Question: Here are the facts:
- - <URL>-
On the front page, there is a group of five "Highlights" where I will inserting text. Note the following image (which depicts the leftmost two):

That yellow-highlighting denotes an area that I can't seem to remove. I've done the following:
- - -
I don't know when this started happening, but it's within the past few days that I've been trying my luck at all this Wordpressy stuff.
As I mentioned, I'm a beginner. Please let me know if I can provide further data to improve the odds of correcting this.
Thank you, in advance, for any recommendations you can offer.
EDIT: I was unsure what code, in particular was the culprit, especially since I wouldn't even know to edit anything php-ish. I've simply never tried. :)
Anyway, perhaps this bit from the parent theme? It's from - so let me know if I'm way off.
'''
<div class="grid-container clearfix">
<?php
$count=0; //set counter var
foreach($hp_highlight_posts as $post) : setup_postdata($post); //start loop
$count++; //increase counter var with each post in loop
//meta
$hp_highlights_url = get_post_meta($post->ID, 'wpex_hp_highlights_url', TRUE);
$hp_highlights_icon = get_post_meta($post->ID, 'wpex_hp_highlights_icon', TRUE);
?>
<div class="hp-highlight grid-5 <?php echo $post->ID; ?>">
<h3>
<?php
//display icon if option not set to default
if($hp_highlights_icon !='Select') { ?>
<span class="wpex-icon-<?php echo $hp_highlights_icon; ?>"></span>
<?php } //highlight meta option set to "Select" ?>
<?php
//show the highlight title as a link
if(!empty($hp_highlights_url)) { ?><a href="<?php echo $hp_highlights_url; ?>" title="<?php the_title(); ?>"><?php the_title(); ?></a>
<?php }
//show plain title because link option is blank
else { the_title(); } ?>
</h3>
<?php
//show the post content
the_content(); ?>
'''
Thank you for the etiquette feedback. I will do better next time. :)
FURTHER RESEARCH:
Is this related? : <URL>
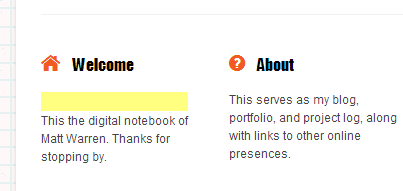
Answer: I tried -iming like crazy. No dice. Forunately, someone in the G+ Wordpress community provided a user-friendly comment that pointed the way to an answer:
> Hi +Matt Warren , this looks to me like the extra space is somewhere in your widget code.
I'm assuming you have created the various blocks in the header using custom text widgets? Look for spaces or line breaks there -> I'm sure you will find an unsuspecting space in front of the opening tag.
The index.htm files you are referring to are to keep would-be nosey-noseys from snooping around your files on your web server; they are meant to be that way.
While it was a widget, it my homepage: my homepage. Because it's not actually used. It's just a 'stand in' for the rest of the stuff that's at the homepage.
I deleted the homepage. Then I recreated it, went to the and set it as my homepage. Problem solved.